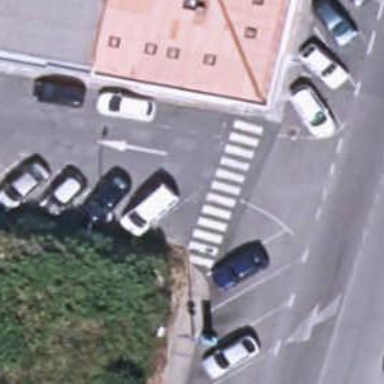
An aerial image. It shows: Uncontrolled zebra crossing on the road.